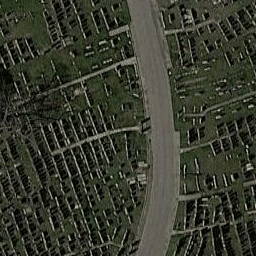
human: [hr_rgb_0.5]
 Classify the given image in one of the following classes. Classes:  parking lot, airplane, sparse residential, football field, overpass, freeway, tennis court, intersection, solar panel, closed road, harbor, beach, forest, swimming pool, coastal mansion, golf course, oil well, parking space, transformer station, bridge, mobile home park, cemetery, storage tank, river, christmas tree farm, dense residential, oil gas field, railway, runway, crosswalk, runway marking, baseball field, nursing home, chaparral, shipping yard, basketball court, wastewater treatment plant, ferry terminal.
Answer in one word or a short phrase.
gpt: cemetery